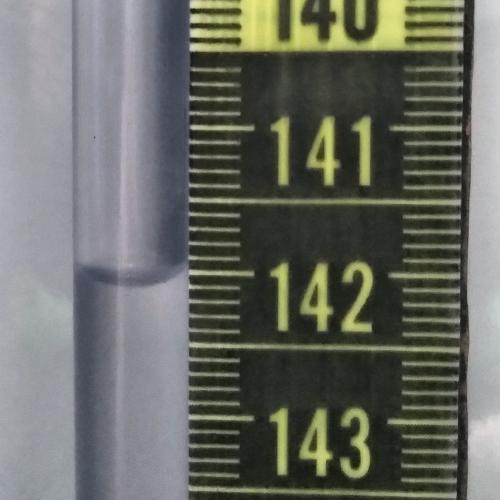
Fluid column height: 142.0 cm